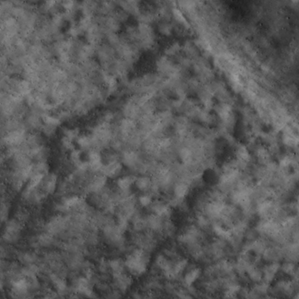
Label: non_frost